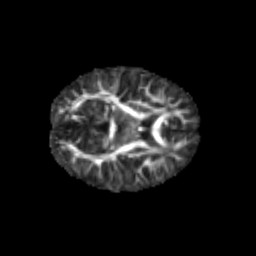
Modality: FA
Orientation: axial
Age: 6
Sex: male
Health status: healthy